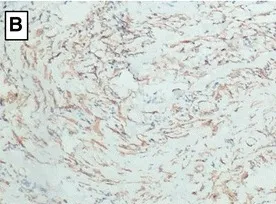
ALK. By the neoplastic cells.
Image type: pathology (immunostaining)